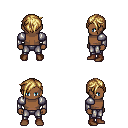
a pixel art fantasy rpg character, male body template, human, dark skin, steel arm armor, metal pants, blonde pixie cut hairstyle, brown shoes, four views (front, back, left, right), 2x2 character sprite sheet, small pixel art, hard edges, no anti-aliasing